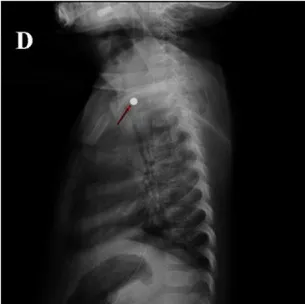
A residual round, metallic, foreign body shadow was apparent at the entrance of the thoracic cage on chest frontal and lateral DR performed at 6 h post-operatively (C,D).
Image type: radiology (x_ray)